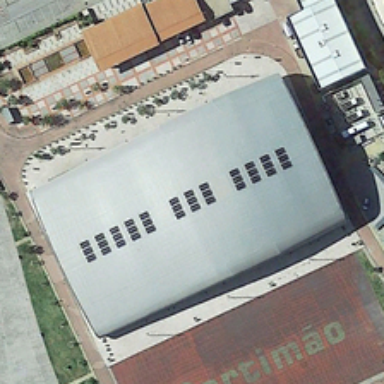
The land center is a gymnasium .